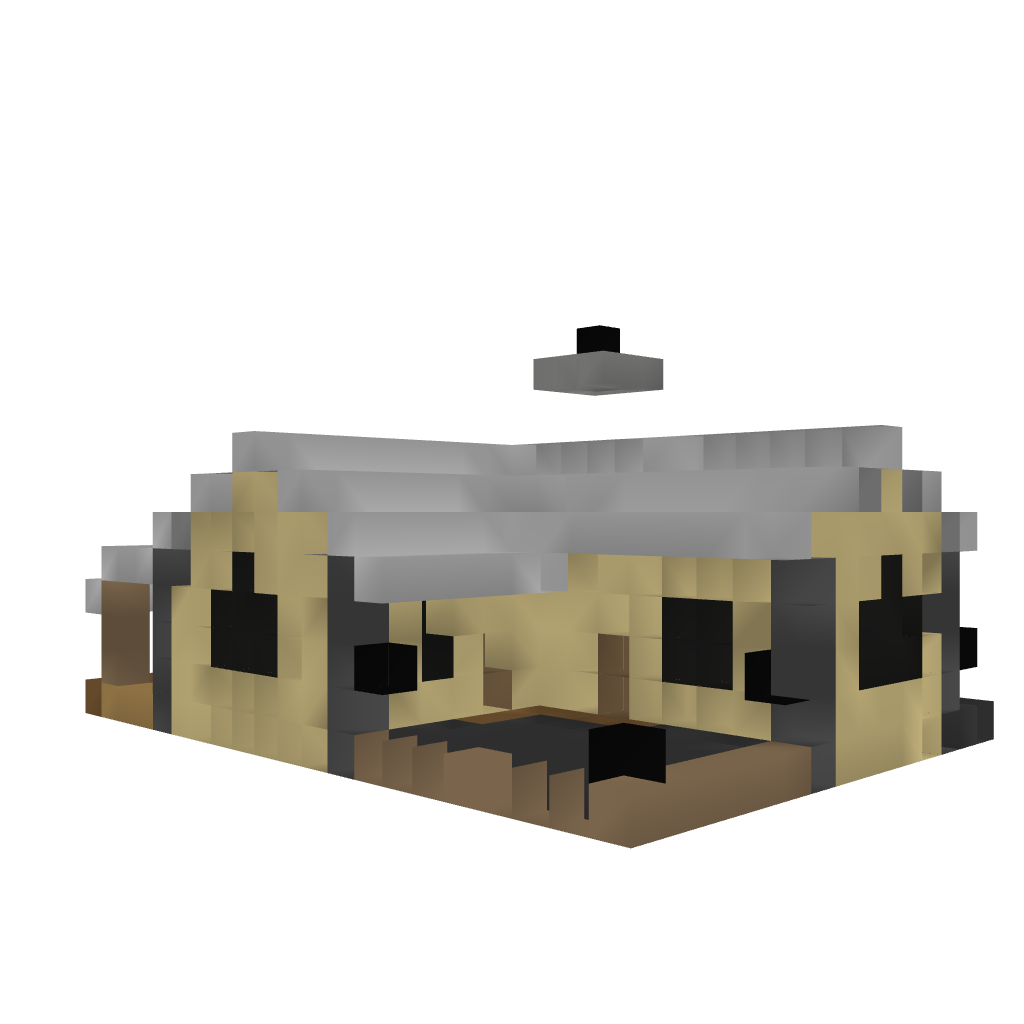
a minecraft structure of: Forrest House